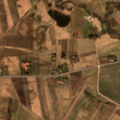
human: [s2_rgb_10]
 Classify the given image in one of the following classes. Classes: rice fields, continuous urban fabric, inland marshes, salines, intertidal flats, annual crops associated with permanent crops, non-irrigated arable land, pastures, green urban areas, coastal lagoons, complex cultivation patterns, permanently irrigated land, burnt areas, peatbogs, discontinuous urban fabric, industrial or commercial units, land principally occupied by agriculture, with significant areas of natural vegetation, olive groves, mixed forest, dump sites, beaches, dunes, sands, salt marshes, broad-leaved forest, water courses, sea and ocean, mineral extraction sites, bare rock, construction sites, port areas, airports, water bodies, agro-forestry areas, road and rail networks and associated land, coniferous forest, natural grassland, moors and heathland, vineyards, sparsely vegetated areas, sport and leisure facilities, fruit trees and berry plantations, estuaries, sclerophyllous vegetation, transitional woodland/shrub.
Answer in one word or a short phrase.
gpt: non-irrigated arable land, pastures, complex cultivation patterns, land principally occupied by agriculture, with significant areas of natural vegetation